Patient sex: M
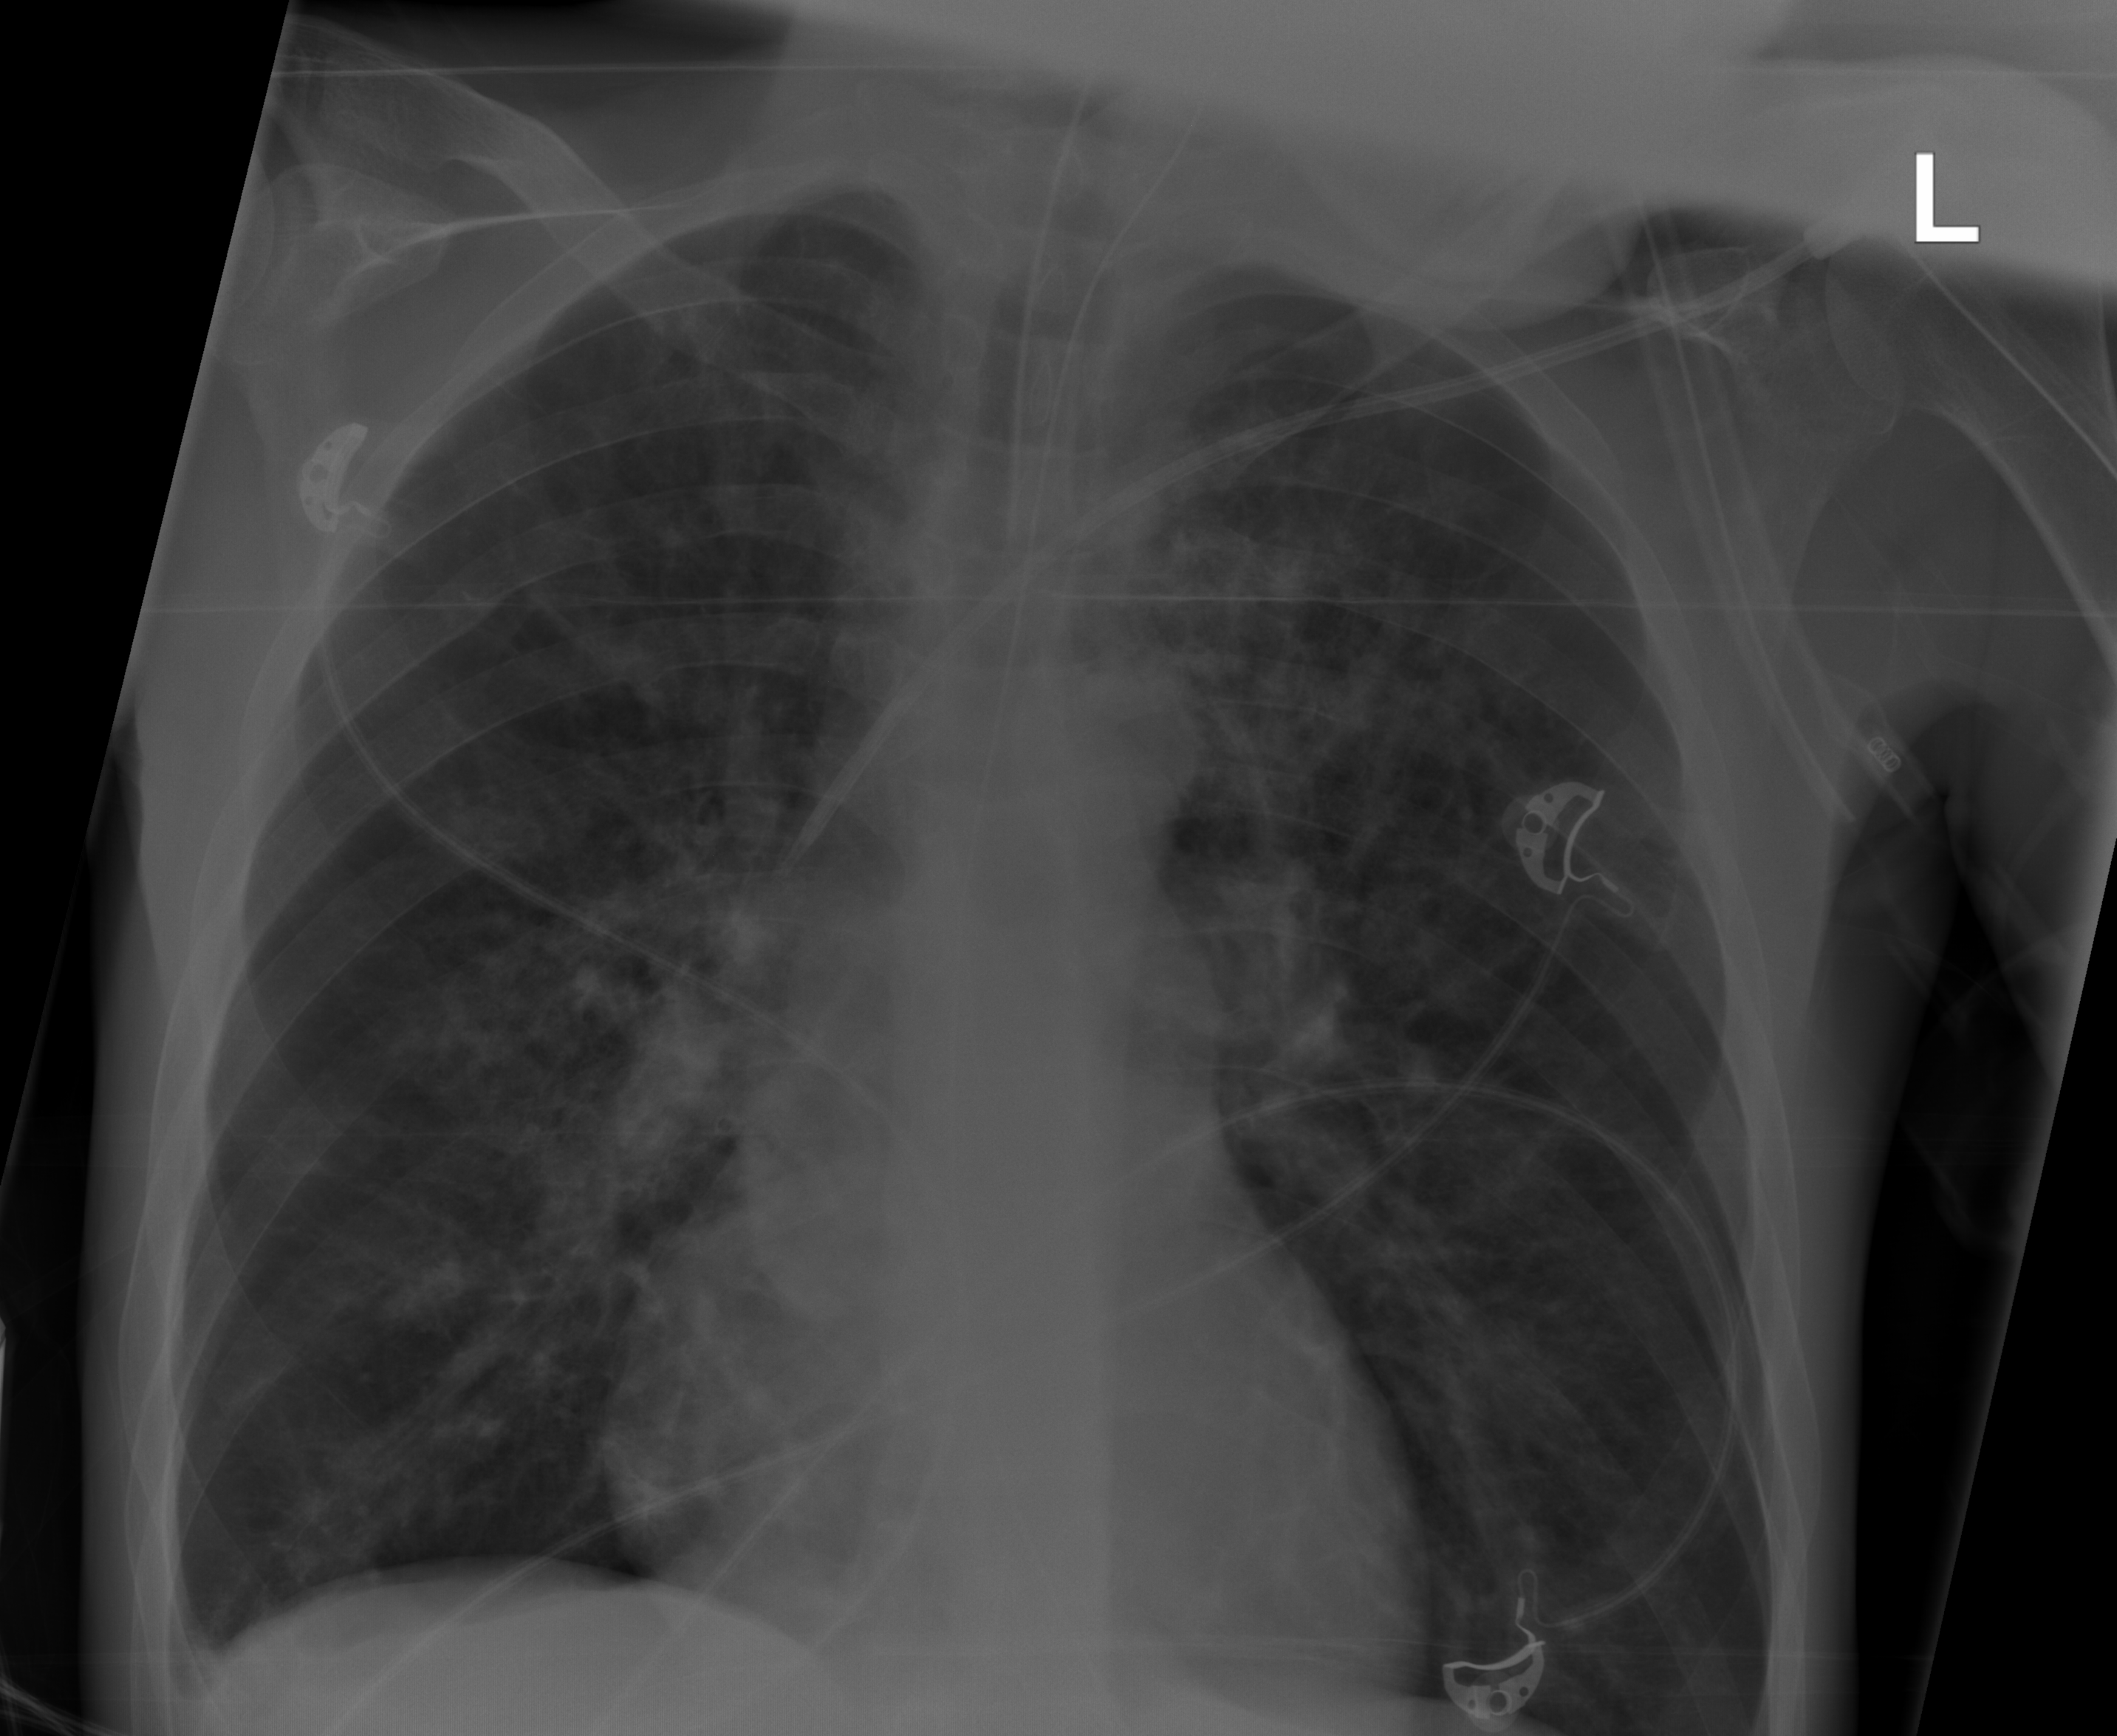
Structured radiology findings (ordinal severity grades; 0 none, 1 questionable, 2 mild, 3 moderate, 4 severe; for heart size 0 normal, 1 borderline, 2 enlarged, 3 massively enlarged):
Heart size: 0
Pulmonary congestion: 0
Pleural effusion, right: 0
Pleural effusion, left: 0
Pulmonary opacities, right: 2
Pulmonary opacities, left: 2
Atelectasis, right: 0
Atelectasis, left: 0